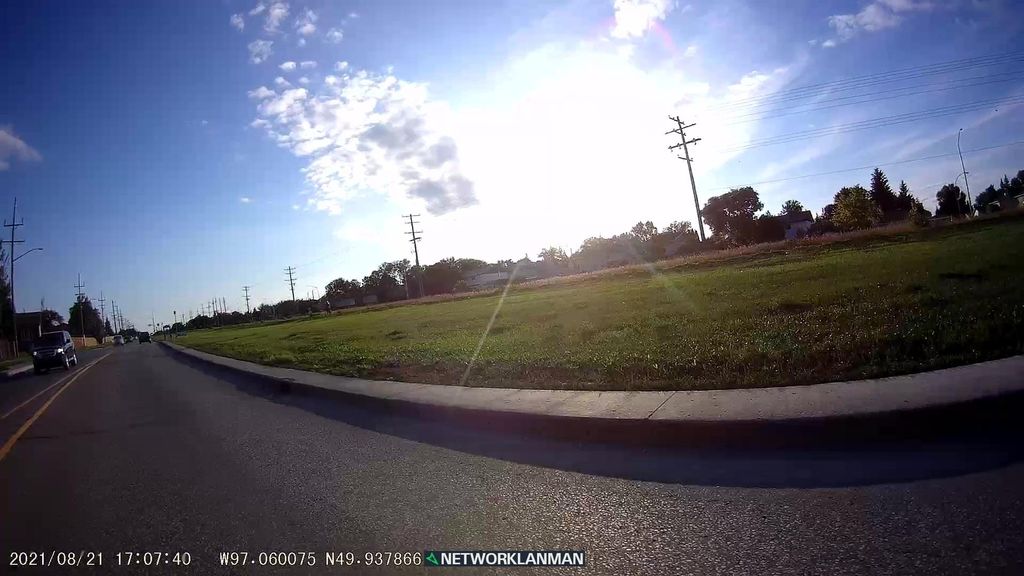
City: winnipeg